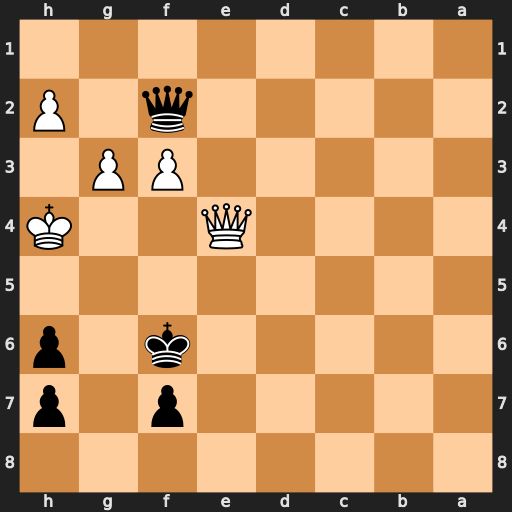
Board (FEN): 8/5p1p/5k1p/8/4Q2K/5PP1/5q1P/8
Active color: b
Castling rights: -
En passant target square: -
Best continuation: Qxh2+ Kg4 h5+ Kf4 Qd2+